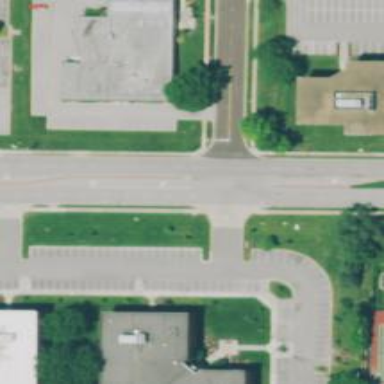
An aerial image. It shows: Unmarked crossing on the road.